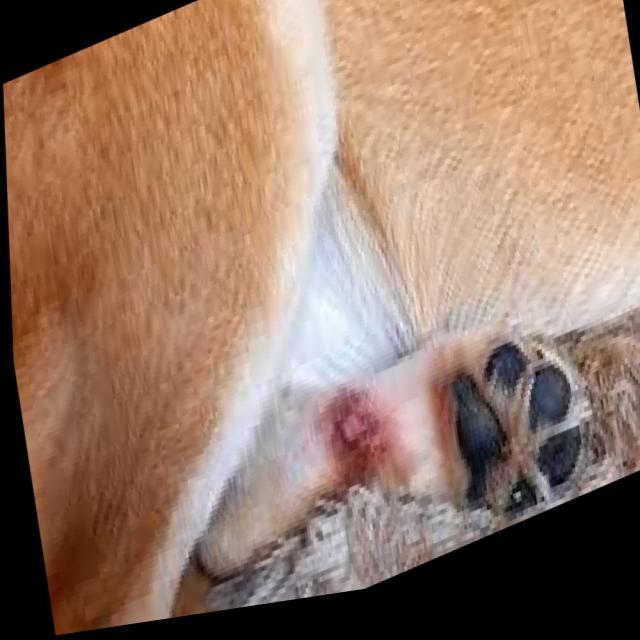
Canine dermatitis — inflammation of the skin presenting with erythema, pruritus, papules, and excoriation. May be allergic, contact, or atopic in origin.